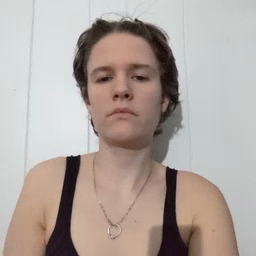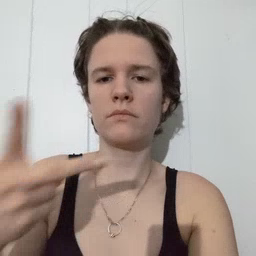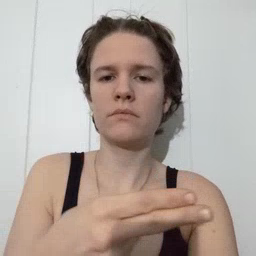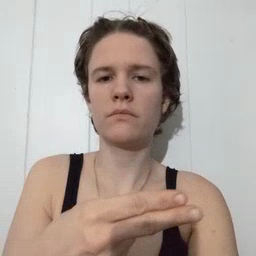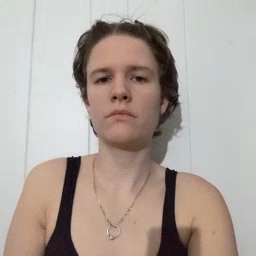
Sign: cut